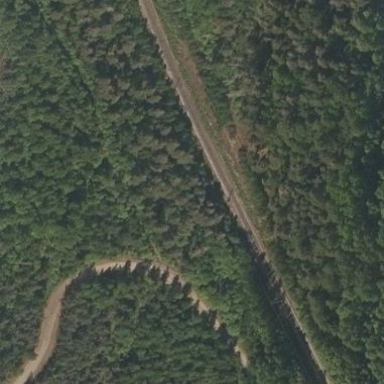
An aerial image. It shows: Evergreen needle-leaved forest.